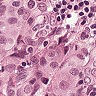
Metastatic tissue present: yes